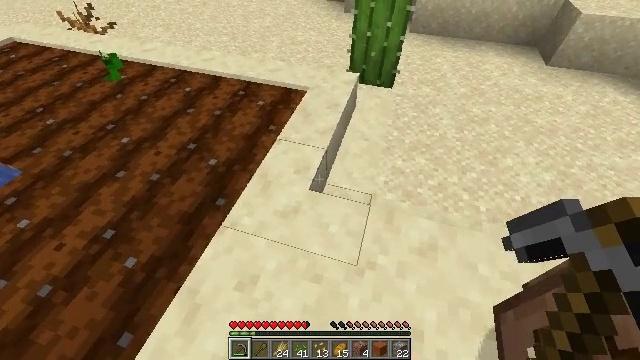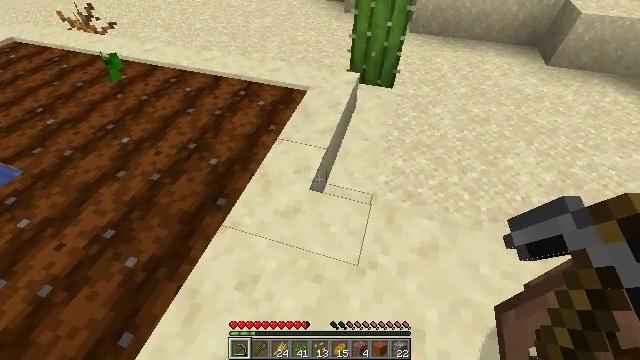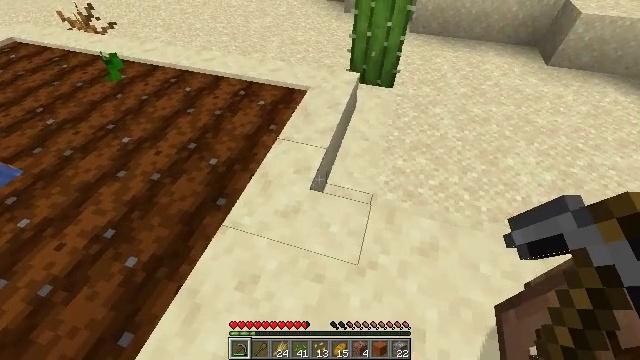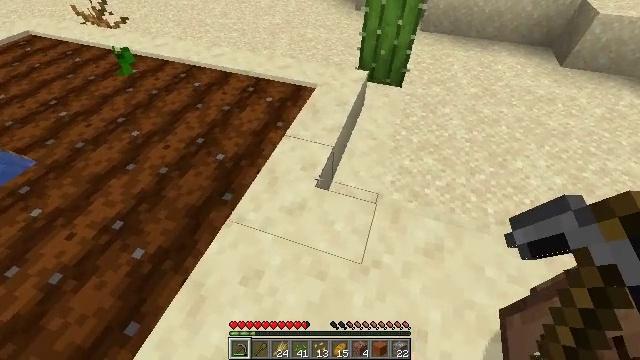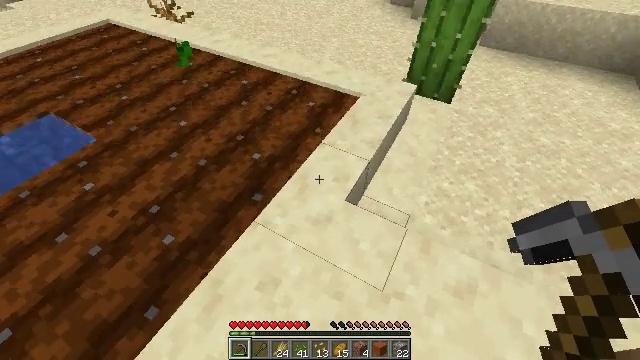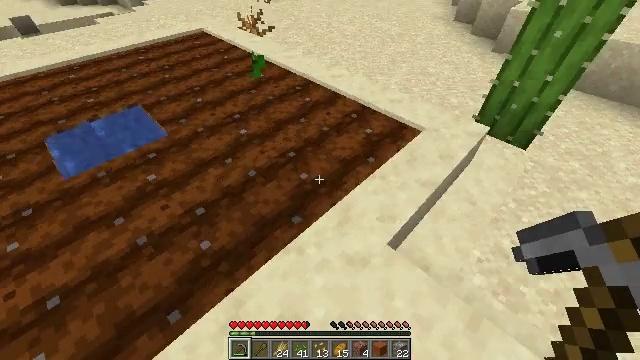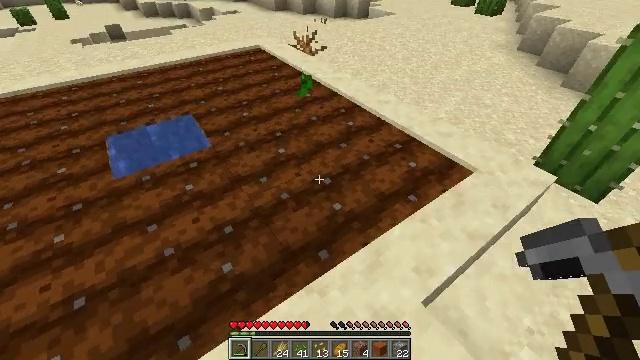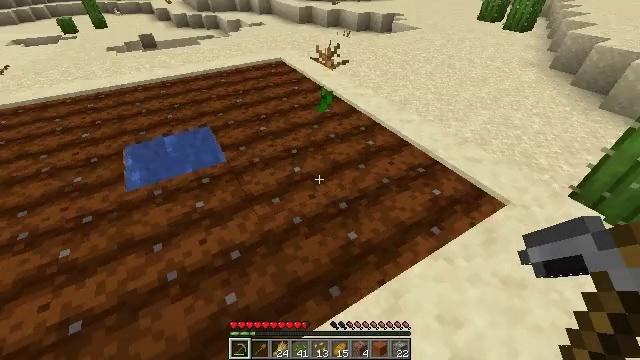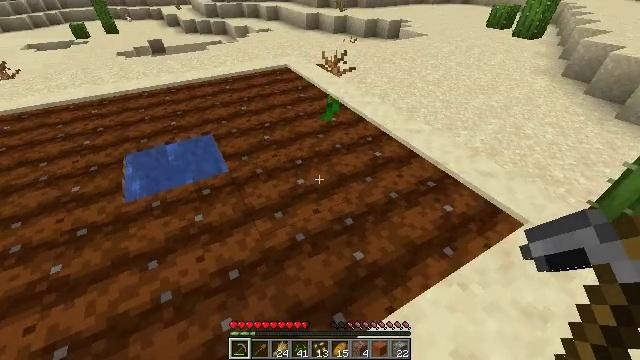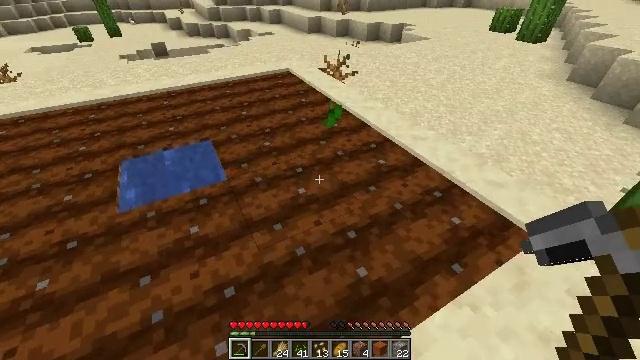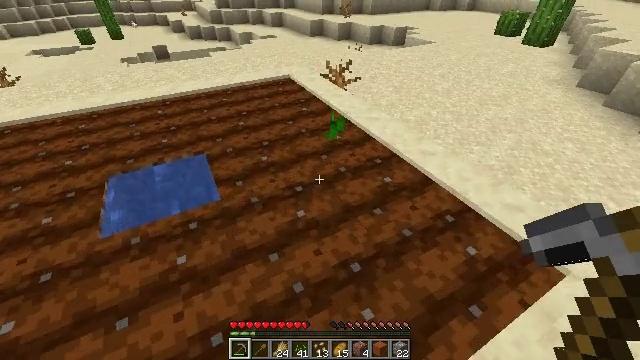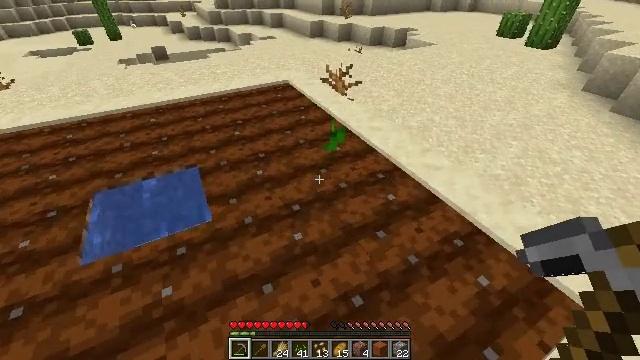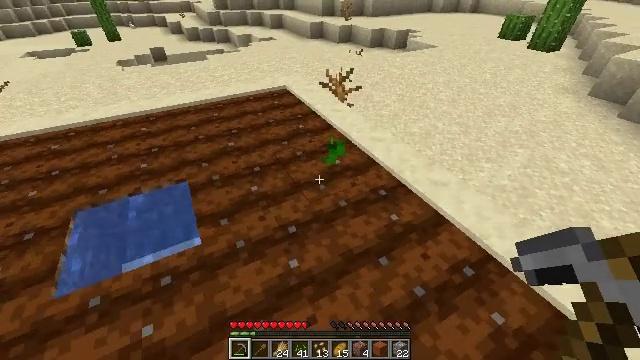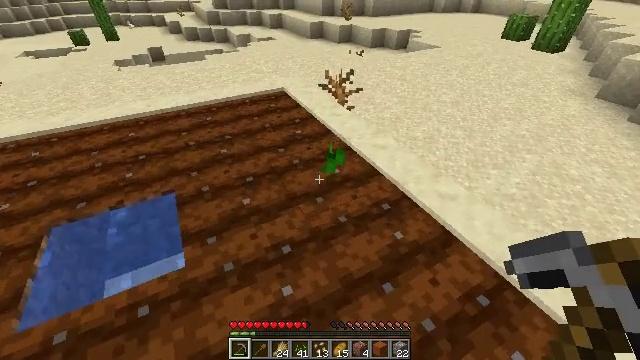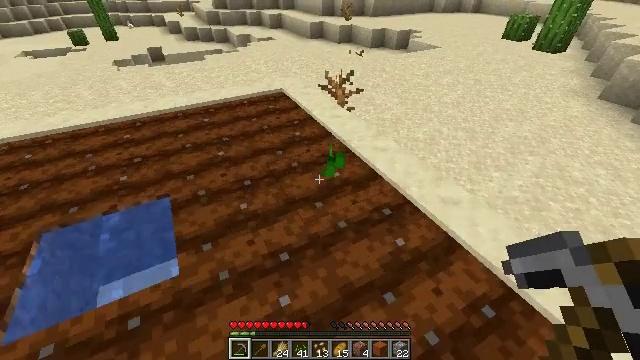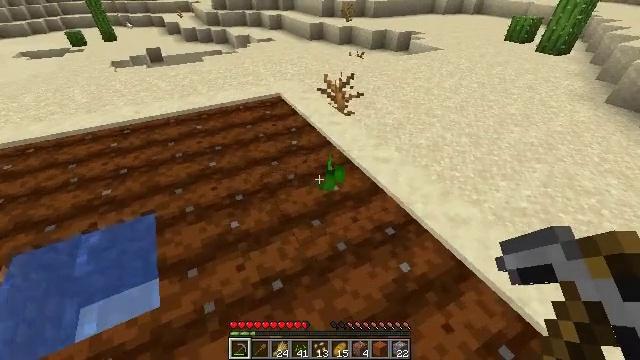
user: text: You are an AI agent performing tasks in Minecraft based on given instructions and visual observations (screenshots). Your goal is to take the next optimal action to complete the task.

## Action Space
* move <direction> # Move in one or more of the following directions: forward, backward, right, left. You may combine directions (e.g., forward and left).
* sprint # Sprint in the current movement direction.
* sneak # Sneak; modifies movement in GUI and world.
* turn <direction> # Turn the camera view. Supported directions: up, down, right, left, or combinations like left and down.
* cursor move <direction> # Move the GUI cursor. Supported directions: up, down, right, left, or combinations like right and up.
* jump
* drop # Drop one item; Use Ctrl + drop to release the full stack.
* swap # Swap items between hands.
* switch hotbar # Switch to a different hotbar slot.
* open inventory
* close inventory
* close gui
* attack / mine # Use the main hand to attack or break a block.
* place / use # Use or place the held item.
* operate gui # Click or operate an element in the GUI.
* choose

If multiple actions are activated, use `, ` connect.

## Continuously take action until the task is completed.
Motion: motion action
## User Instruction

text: Destroy the melon stem in the farm.
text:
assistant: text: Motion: no_op
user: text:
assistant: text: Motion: no_op
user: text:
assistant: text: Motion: turn left
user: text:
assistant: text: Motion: move forward, turn left
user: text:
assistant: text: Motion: move forward, turn left and up
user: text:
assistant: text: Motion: move forward, turn left and up
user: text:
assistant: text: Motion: move forward, turn left and up
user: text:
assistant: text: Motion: move forward, turn left
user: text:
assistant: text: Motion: move forward
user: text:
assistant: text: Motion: move forward
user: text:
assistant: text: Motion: move forward
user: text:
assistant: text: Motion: move forward
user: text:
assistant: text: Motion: move forward
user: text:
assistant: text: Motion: move forward
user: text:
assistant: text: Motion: move forward
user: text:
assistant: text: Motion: move forward
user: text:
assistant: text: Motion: turn right
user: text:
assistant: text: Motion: turn right and down
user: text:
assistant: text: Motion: turn right and down, attack / mine
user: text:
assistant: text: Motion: attack / mine
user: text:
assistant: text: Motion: attack / mine
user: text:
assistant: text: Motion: attack / mine
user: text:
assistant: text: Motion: turn down, attack / mine
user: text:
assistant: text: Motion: no_op